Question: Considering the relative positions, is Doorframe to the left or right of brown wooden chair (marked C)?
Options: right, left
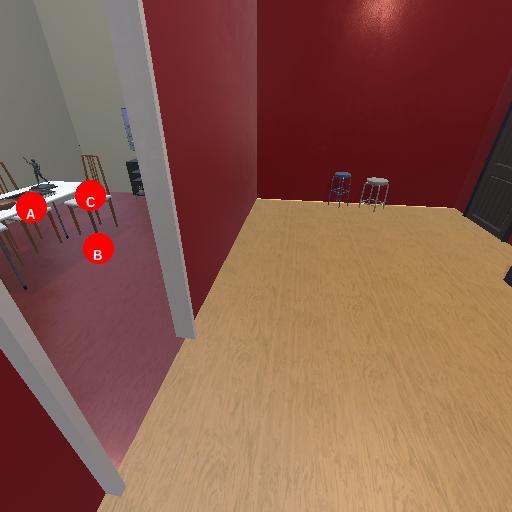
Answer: right